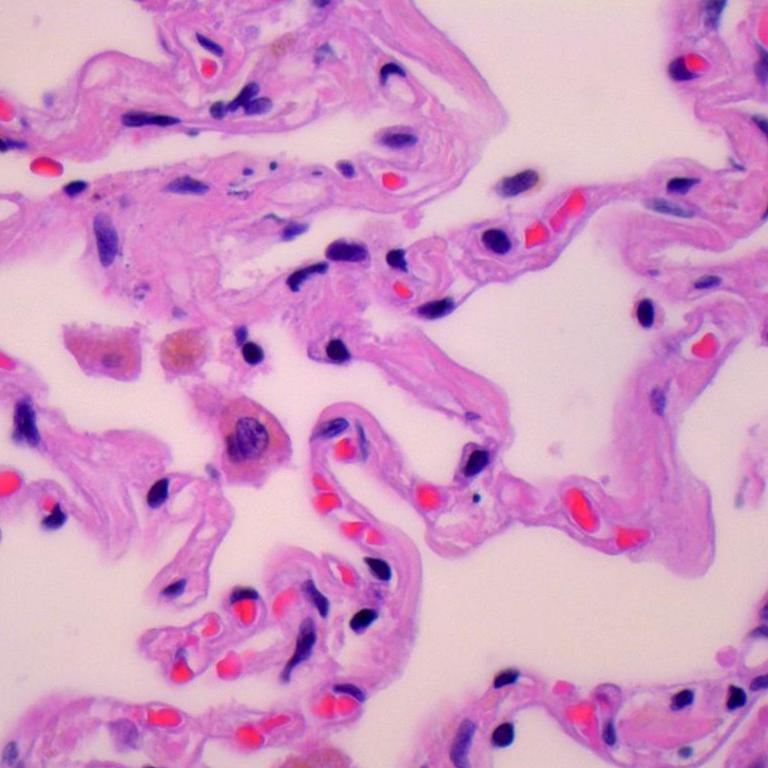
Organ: lung
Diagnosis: benign